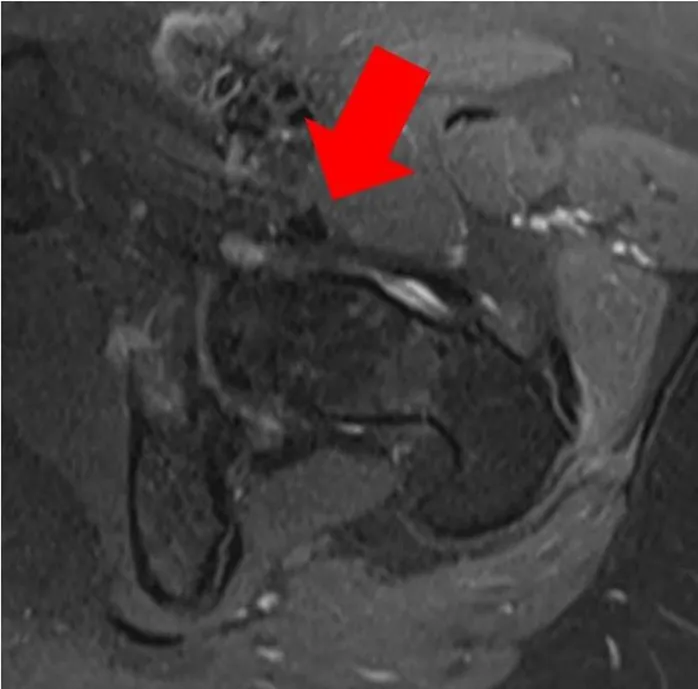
Pre-PAO MRI of the left hip shows the iliopsoas tendon running extracapsularly (red arrow).
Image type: radiology (mri)